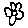
Label: flower